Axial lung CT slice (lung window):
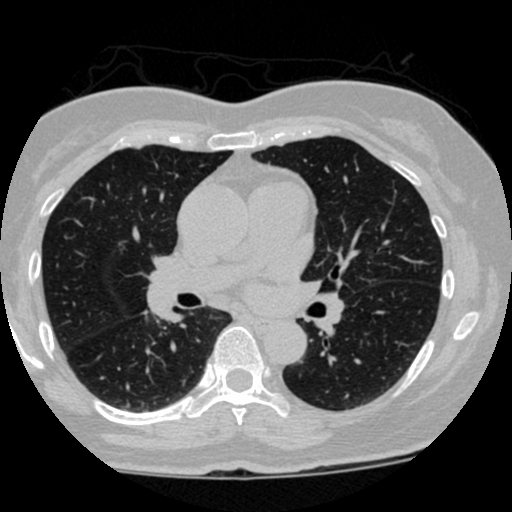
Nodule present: no